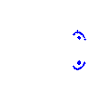
Particle: electron